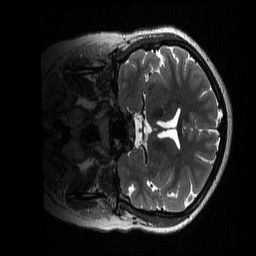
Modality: T2w
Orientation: coronal
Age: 19
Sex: female